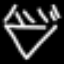
Label: diamond